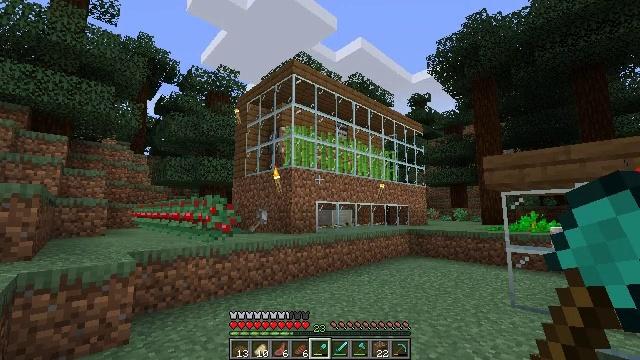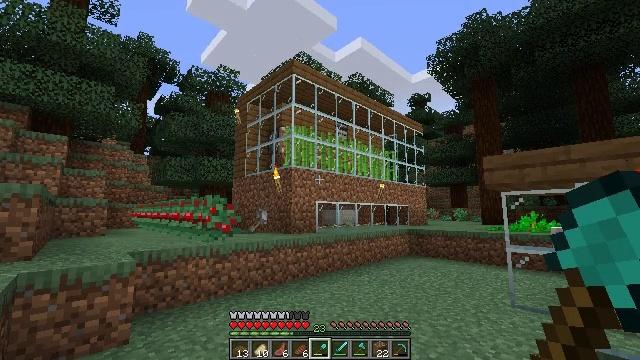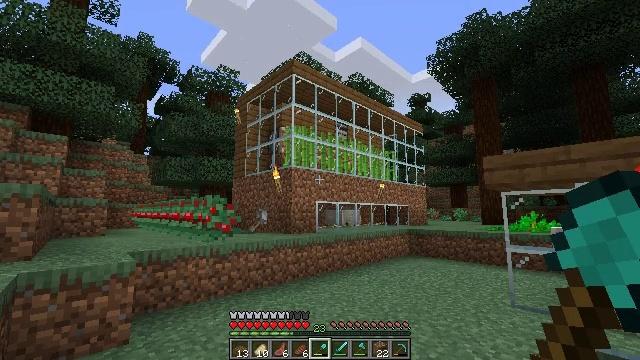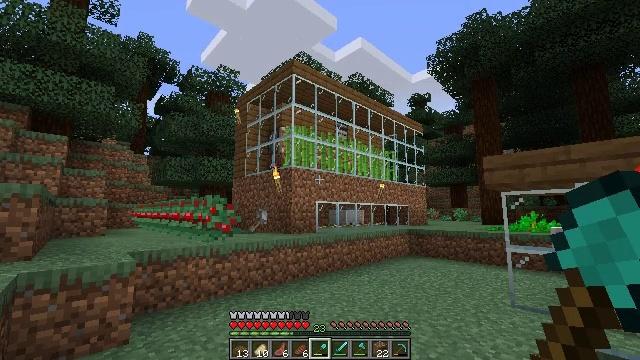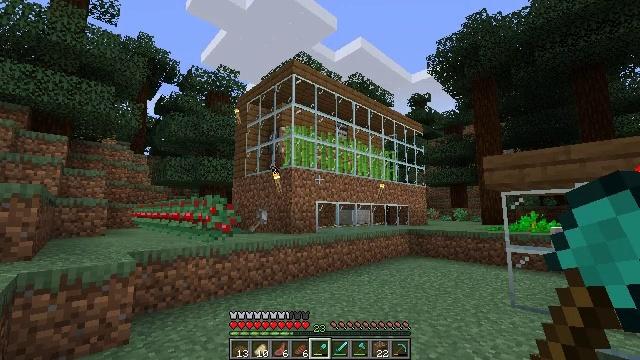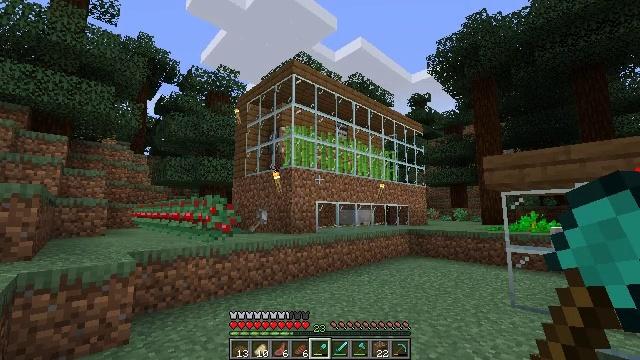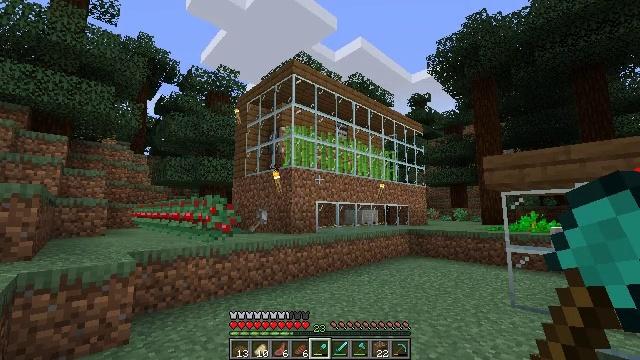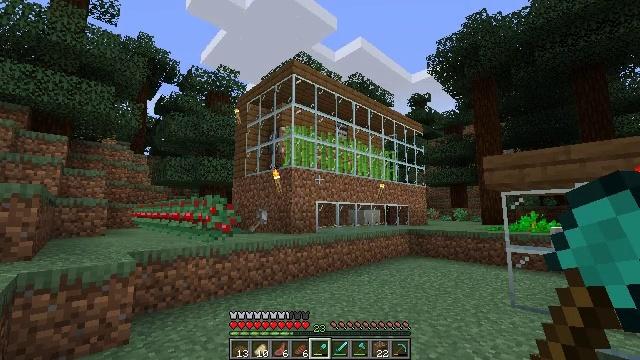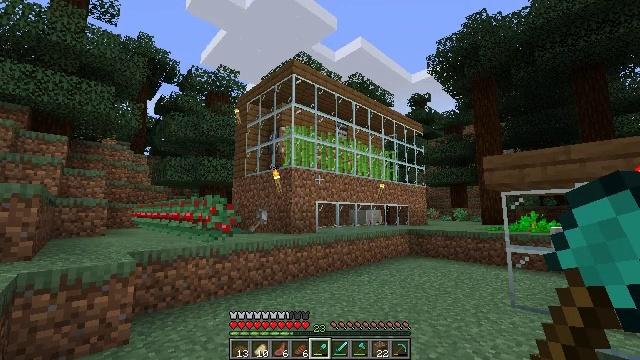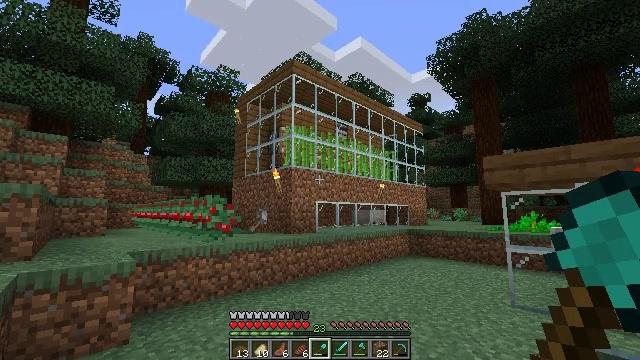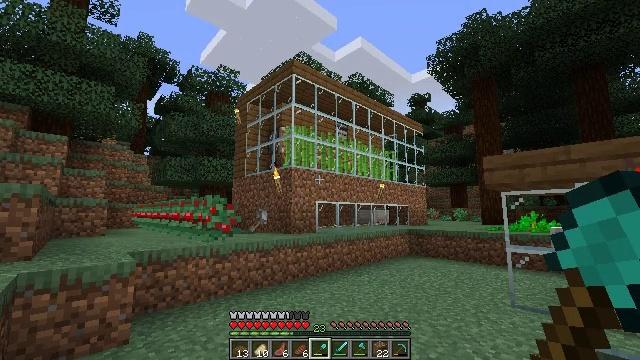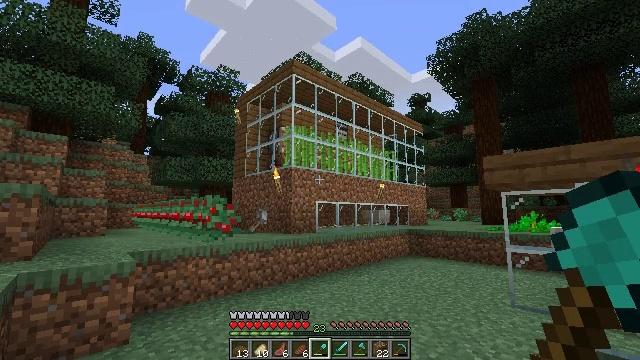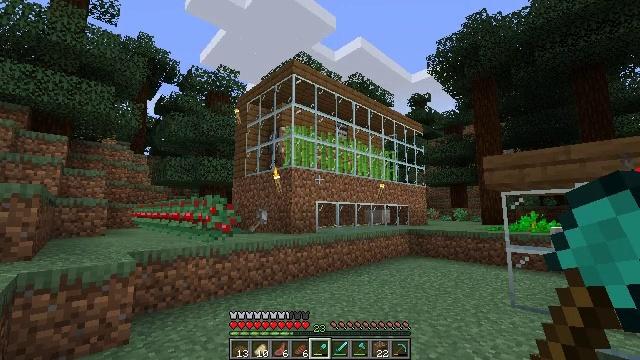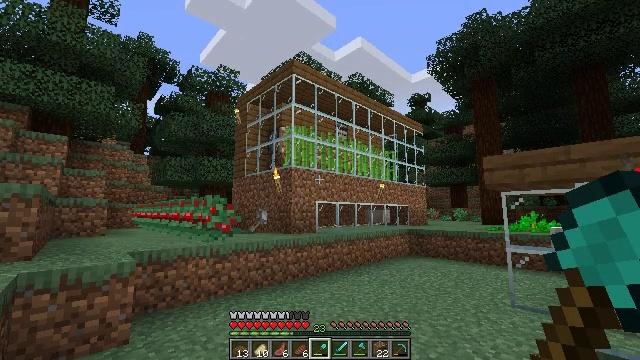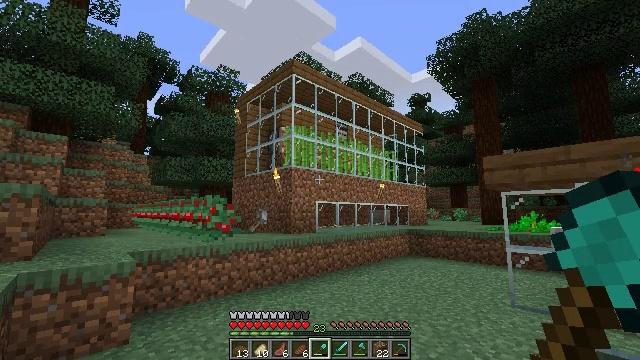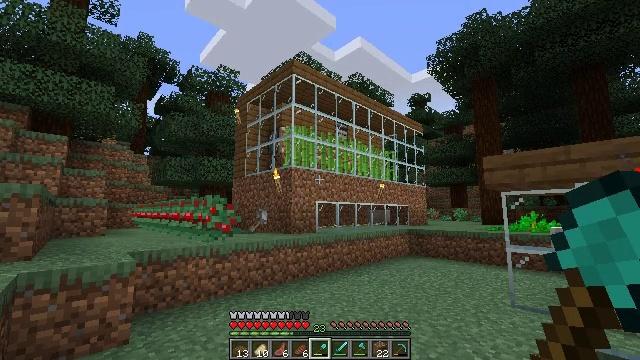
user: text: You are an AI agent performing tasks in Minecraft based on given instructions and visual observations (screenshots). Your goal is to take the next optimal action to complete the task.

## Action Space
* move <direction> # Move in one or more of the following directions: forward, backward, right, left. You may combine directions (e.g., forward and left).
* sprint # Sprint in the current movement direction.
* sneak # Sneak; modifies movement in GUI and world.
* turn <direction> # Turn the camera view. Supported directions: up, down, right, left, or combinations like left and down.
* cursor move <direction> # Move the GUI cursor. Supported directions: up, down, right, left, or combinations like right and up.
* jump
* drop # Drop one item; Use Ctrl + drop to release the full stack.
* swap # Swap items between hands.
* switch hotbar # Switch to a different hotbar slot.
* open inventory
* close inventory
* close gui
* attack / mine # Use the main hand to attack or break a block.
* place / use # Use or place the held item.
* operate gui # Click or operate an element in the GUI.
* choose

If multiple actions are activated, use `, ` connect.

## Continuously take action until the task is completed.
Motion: motion action
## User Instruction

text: Hunt animals.
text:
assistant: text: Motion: no_op
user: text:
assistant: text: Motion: no_op
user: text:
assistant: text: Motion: no_op
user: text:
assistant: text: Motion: no_op
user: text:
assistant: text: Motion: no_op
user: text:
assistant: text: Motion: no_op
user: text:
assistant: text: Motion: no_op
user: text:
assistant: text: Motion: no_op
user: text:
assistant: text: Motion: no_op
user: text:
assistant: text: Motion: no_op
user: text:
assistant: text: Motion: no_op
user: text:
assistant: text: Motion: no_op
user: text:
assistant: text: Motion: no_op
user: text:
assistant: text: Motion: no_op
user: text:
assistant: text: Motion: no_op
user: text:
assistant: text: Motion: no_op
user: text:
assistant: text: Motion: no_op
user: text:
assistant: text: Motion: no_op
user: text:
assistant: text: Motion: no_op
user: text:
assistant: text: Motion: no_op
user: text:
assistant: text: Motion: no_op
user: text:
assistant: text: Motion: no_op
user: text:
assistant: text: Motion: no_op
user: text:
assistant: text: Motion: no_op
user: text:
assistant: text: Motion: no_op
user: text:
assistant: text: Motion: no_op
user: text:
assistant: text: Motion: no_op
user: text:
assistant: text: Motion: no_op
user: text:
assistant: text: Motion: no_op
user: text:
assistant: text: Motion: no_op